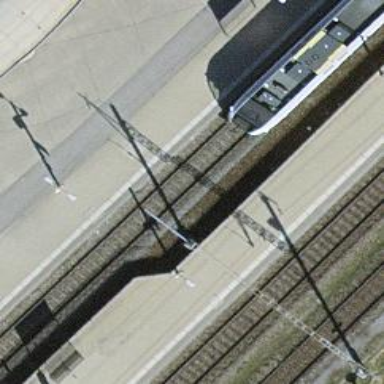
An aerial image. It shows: Solitary milestone along the railway.